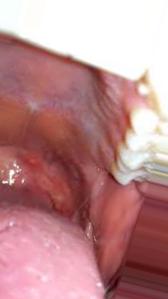
Condition: Mouth Ulcer